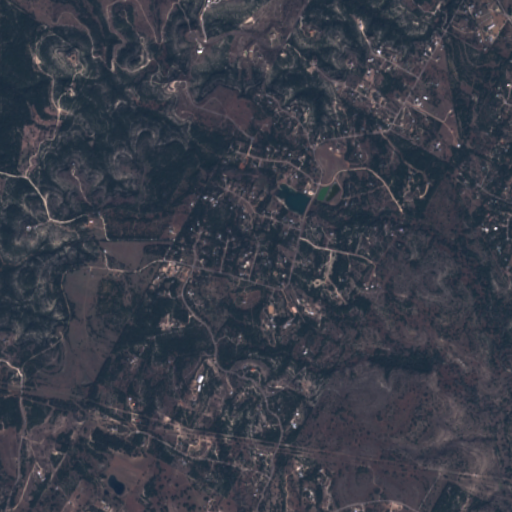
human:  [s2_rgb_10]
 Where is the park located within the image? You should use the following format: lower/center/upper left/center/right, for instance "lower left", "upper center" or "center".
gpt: The park is located in the center of the image.
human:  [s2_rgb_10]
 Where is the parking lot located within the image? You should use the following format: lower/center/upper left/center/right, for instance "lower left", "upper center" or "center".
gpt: The parking lot is located in the center of the image.
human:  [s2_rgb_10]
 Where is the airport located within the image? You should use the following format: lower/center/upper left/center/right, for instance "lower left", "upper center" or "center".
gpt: There is no airport in the image.